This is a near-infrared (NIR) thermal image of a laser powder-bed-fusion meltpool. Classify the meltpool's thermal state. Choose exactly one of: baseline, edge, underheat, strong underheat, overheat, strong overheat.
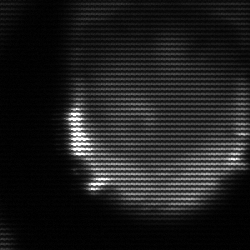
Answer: edge